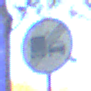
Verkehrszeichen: EndeUeberholverbotKraftfahrzeuge
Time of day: Midday
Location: Outdoor (Urban)
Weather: Clear
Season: NotSpecified
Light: Natural